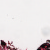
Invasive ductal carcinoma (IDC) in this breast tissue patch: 0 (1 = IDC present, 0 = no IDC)